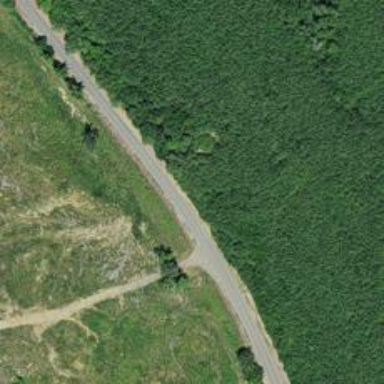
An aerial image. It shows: Tertiary road.